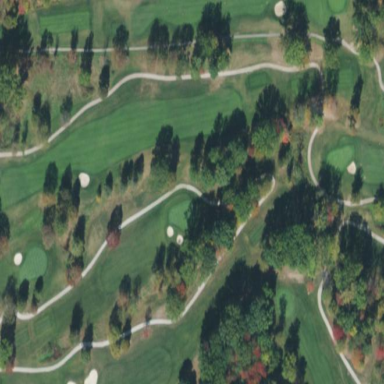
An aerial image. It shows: Grassy area designated as golf fairway.